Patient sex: M
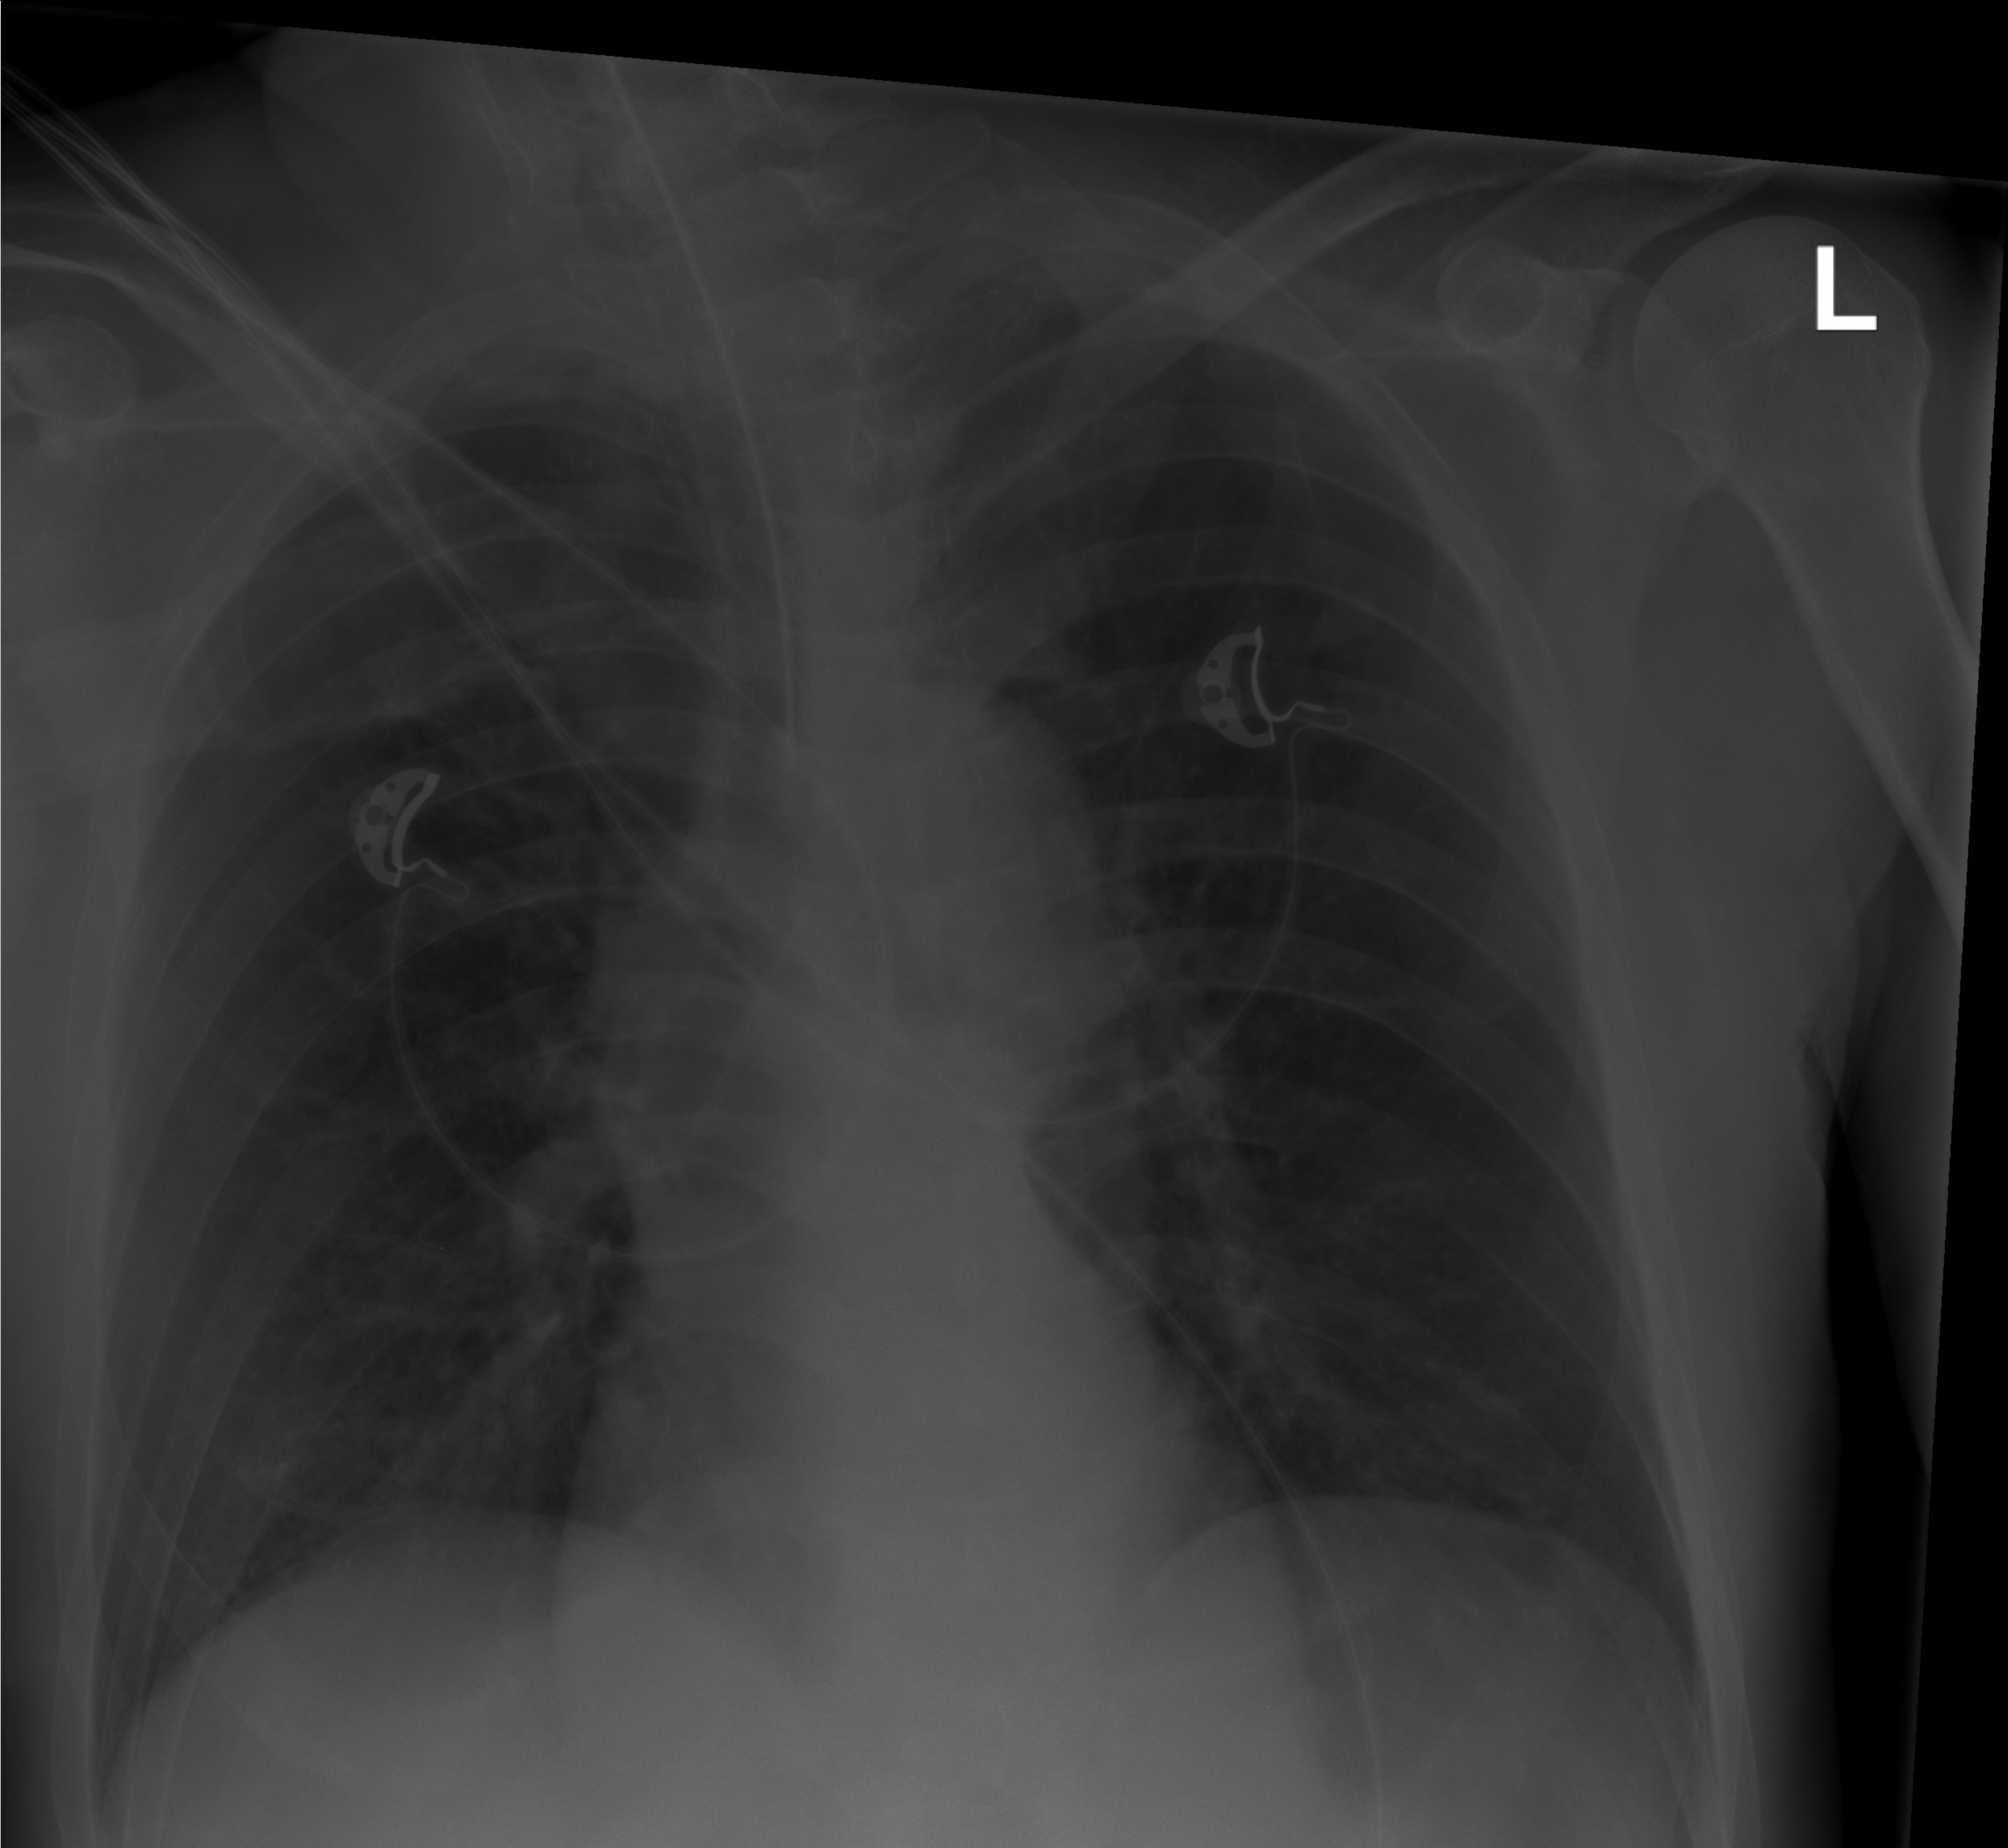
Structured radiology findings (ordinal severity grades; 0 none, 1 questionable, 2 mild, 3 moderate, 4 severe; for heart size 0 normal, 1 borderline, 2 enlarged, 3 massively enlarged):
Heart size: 0
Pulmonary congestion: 0
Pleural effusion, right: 0
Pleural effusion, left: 0
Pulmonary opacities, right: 1
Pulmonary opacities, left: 1
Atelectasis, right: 0
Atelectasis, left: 0